Question: I have a countdown in my app and I need to change the text to FINISH when the countdown hits the date.

Here is the code :
'''
NSDateFormatter *dateFormatter = [[NSDateFormatter alloc] init];
[dateFormatter setDateFormat:@"YYYY-MM-dd"];
NSDate *startingDate = [NSDate date];
NSDate *endingDate = [dateFormatter dateFromString:[NSString stringWithFormat:@"%@", currentGame.gameDate]];
NSUInteger unitFlags = NSCalendarUnitYear|NSCalendarUnitMonth|NSCalendarUnitDay|NSCalendarUnitMinute|NSCalendarUnitSecond;
NSCalendar *gregorianCalendar = [[NSCalendar alloc] initWithCalendarIdentifier:NSCalendarIdentifierGregorian];
NSDateComponents *componentsDaysDiff = [gregorianCalendar components:unitFlags
fromDate:startingDate
toDate:endingDate
options:0];
NSString *countdownText = [NSString stringWithFormat:@"%ld Months %ld Days %ld Minutes %ld Seconds", (long)componentsDaysDiff.month, (long)componentsDaysDiff.day, (long)componentsDaysDiff.minute, (long)componentsDaysDiff.second];
gamesCountdownLabel.text = countdownText;
'''
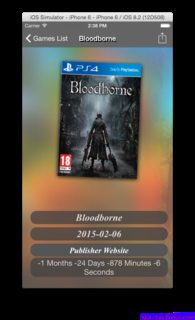
Answer: I found the answer
here is :
'''
)componentsDaysDiff.second];
if ((long)componentsDaysDiff.month <= 0 && (long)componentsDaysDiff.day <= 0 && (long)componentsDaysDiff.minute <= 0 && (long)componentsDaysDiff.second <= 0 ) {
gamesCountdownLabel.text = @"Released";
}else{
gamesCountdownLabel.text = countdownText;
}
'''